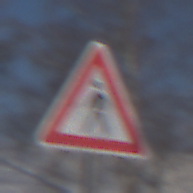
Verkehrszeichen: FussgaengerRechts
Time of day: MorningAfternoon
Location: Outdoor (Nature)
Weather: PartlyCloudy
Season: Winter
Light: Natural